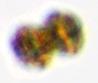
Label: Alexandrium